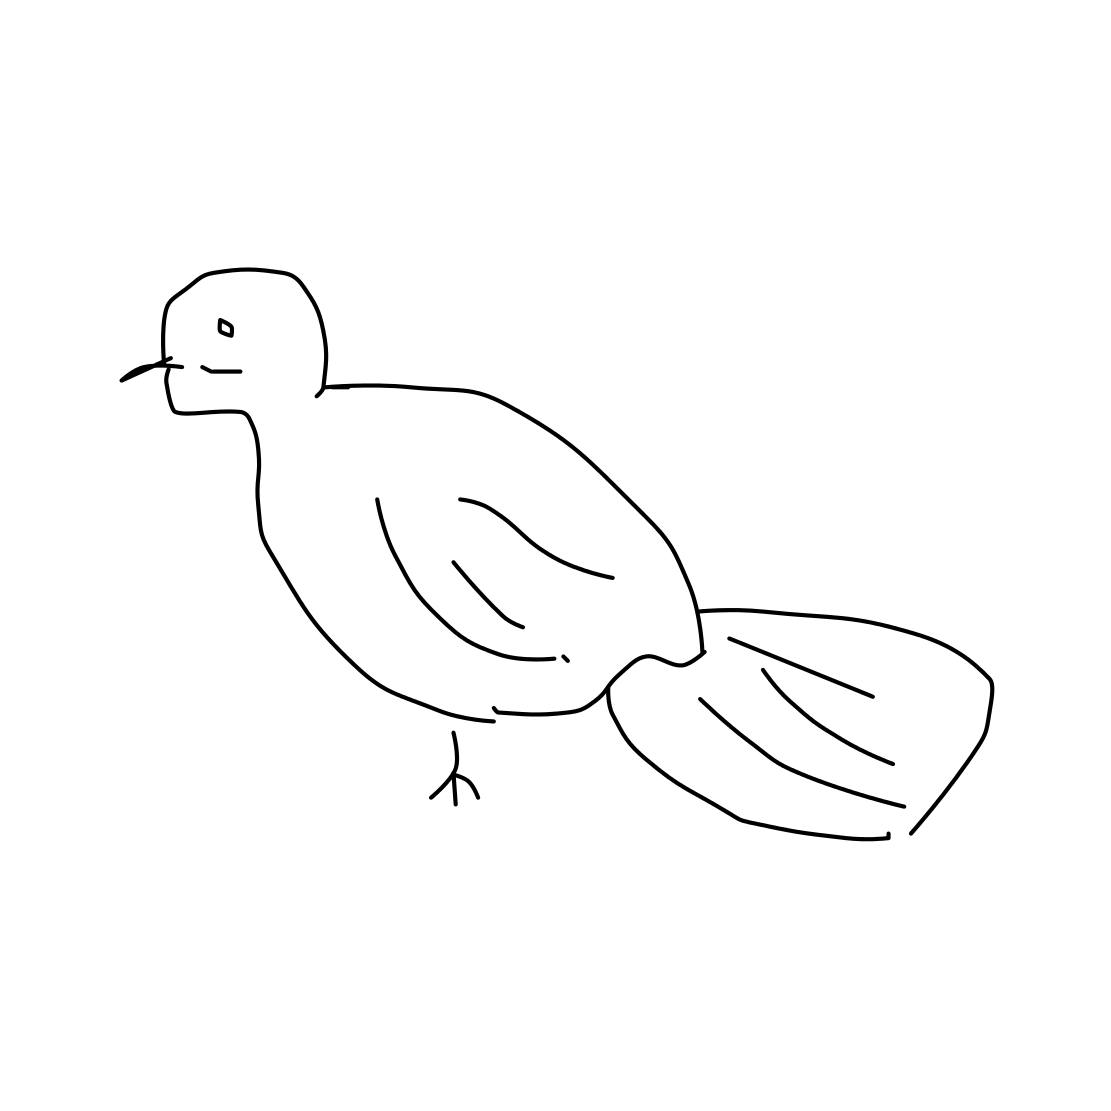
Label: pigeon